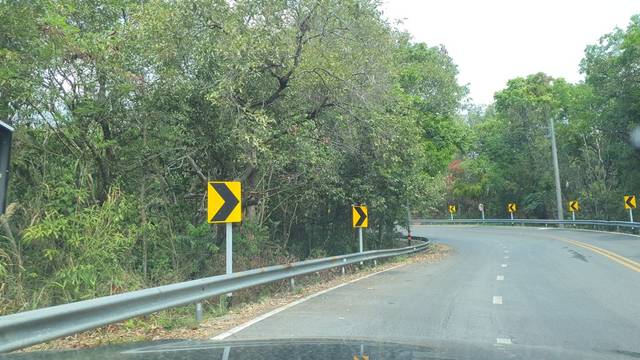
Region: Thailand
Coordinates: 18.792, 98.931